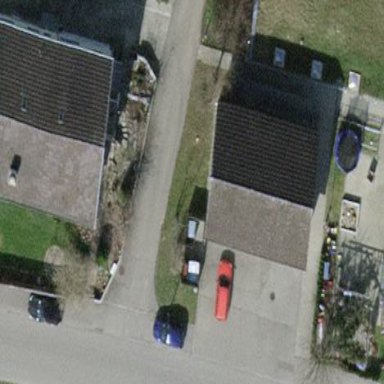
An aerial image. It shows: Gabled roof apartments building.